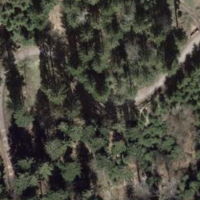
EUNIS habitat code: 43
Species observed at this site:
Stachys sylvatica